Aerial crown-view tile of a tropical tree (Barro Colorado Island, Panama), acquired 20250915:
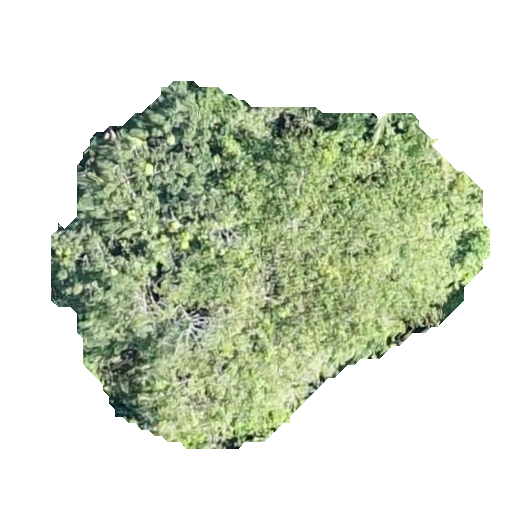
Species: Hura crepitans
GBIF accepted scientific name: Hura crepitans
Crown area: 160.31 m²